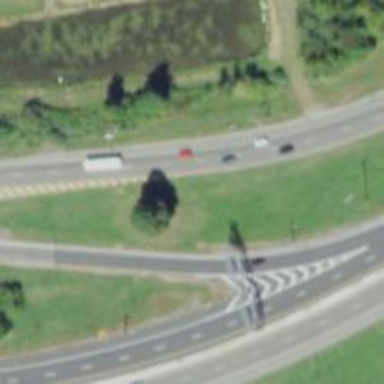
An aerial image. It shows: Motorway junction.